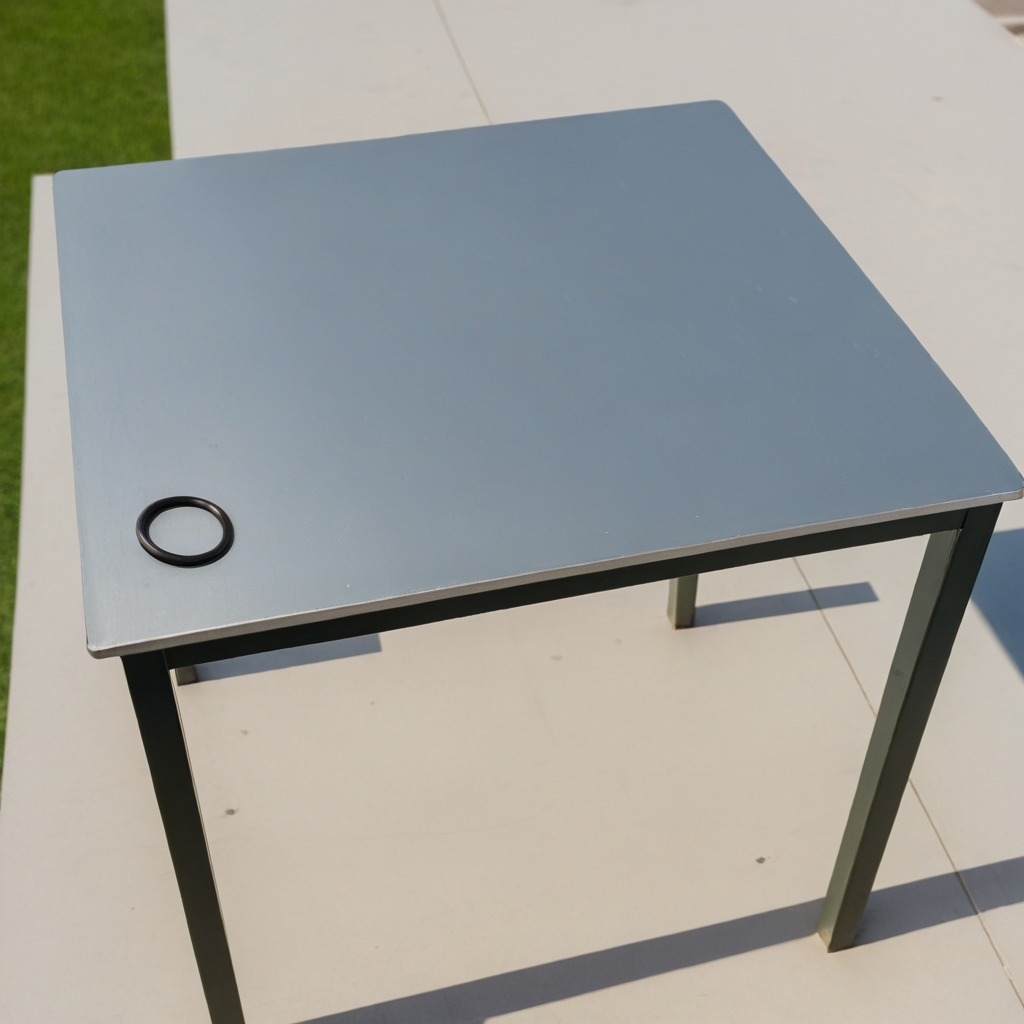
A rubber O-ring lying on the table in a temporary outdoor tool station